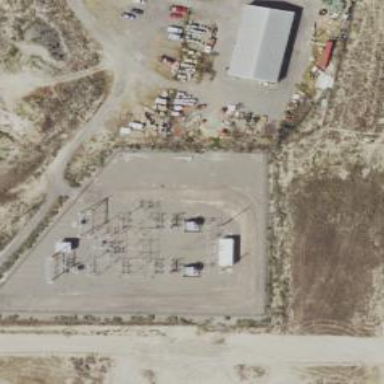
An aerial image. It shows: Power substation.